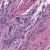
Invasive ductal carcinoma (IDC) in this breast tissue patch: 1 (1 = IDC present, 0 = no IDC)